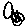
Label: bird